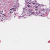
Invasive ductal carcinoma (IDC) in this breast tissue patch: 1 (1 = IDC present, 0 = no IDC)